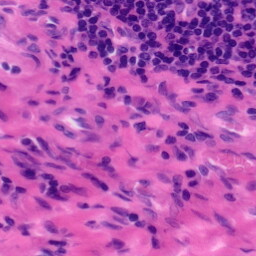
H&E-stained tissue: Tonsil